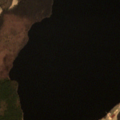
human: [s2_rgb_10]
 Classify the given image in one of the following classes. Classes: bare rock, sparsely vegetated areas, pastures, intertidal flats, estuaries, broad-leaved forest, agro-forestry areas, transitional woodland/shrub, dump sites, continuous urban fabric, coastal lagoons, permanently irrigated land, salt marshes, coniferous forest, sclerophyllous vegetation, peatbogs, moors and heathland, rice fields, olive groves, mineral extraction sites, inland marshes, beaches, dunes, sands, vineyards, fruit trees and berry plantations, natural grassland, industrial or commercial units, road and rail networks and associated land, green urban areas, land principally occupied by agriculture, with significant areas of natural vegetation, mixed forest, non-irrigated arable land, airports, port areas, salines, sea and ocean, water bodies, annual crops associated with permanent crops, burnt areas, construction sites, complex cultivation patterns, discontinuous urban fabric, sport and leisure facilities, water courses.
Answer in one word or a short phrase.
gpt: discontinuous urban fabric, land principally occupied by agriculture, with significant areas of natural vegetation, broad-leaved forest, peatbogs, water bodies